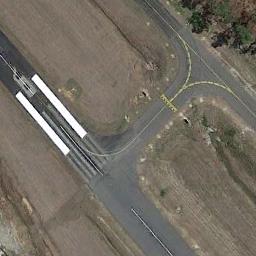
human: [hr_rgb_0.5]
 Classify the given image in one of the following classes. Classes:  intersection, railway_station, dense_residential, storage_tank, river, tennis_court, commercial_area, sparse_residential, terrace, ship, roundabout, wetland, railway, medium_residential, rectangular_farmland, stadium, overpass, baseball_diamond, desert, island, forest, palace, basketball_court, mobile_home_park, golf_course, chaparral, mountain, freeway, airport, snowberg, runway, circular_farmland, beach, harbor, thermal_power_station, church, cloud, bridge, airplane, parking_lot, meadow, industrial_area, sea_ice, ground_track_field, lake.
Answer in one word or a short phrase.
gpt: runway